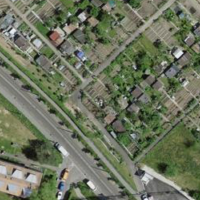
EUNIS habitat code: 53
Species observed at this site:
Beta vulgaris